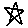
Label: star